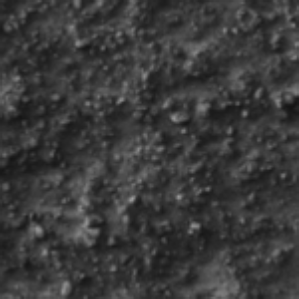
Label: frost